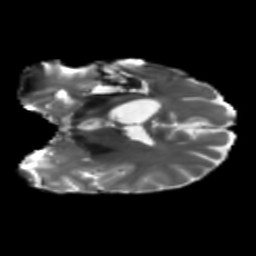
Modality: T2w
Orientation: coronal
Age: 42
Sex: male
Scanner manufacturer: siemens
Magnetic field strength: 3 T
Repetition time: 5.25 s
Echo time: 0.08 s